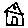
Label: house